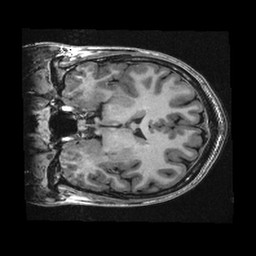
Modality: T1w
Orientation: coronal
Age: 21
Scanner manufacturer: ge
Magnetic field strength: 3 T
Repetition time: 0.008324 s
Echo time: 0.003108 s